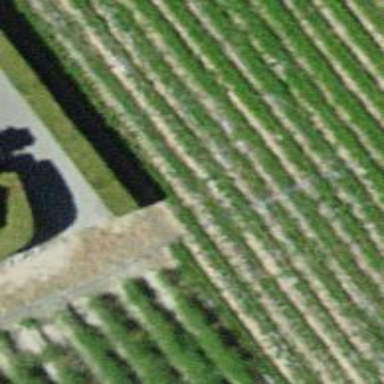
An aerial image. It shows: Hedge acting as barrier.